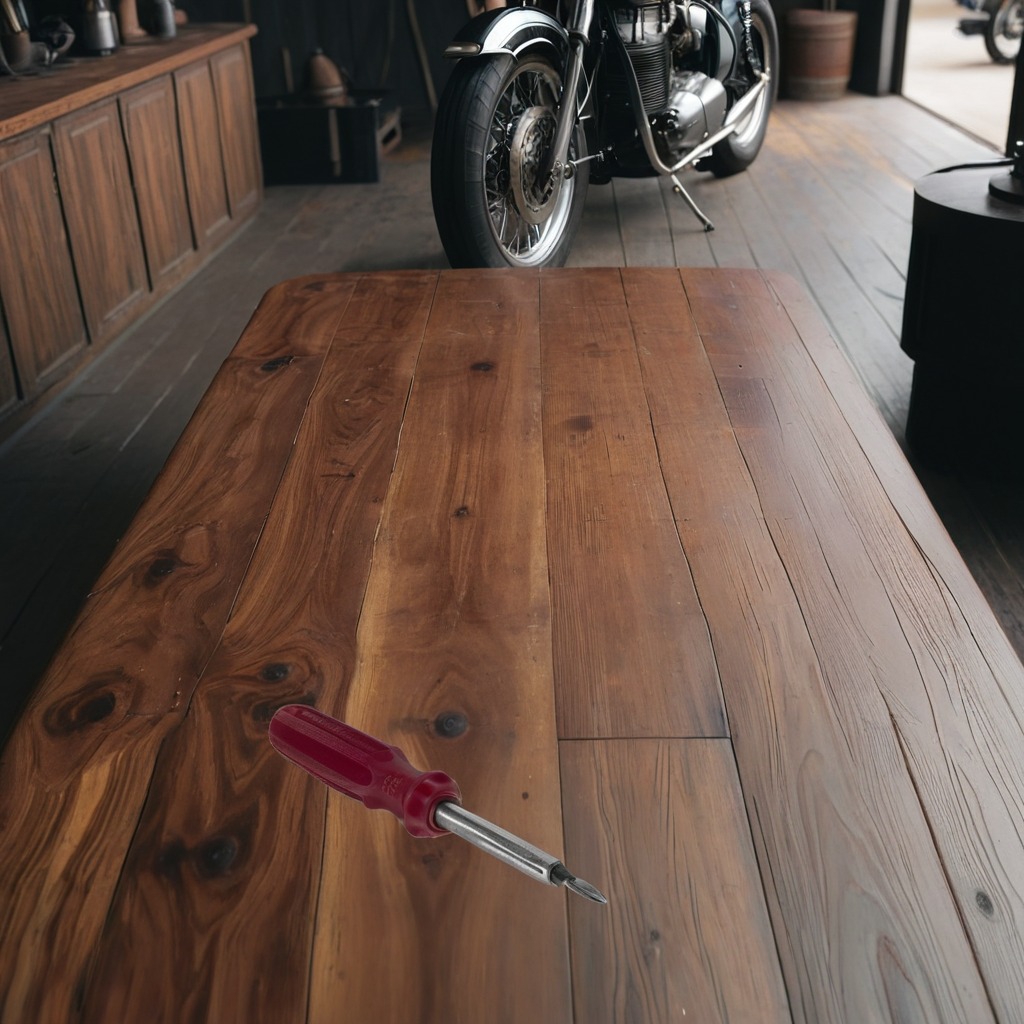
A screwdriver is lying on the wooden table in the vintage motorcycle garage.